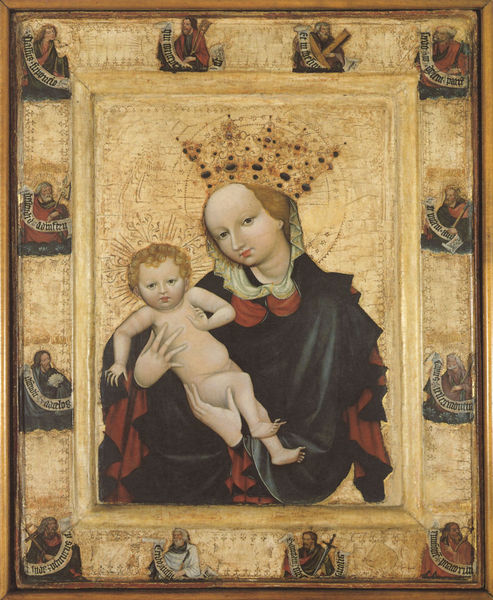
Titel: Madonna mit dem Kind, genannt Madonna von Svojsin (Schwaissing)
Institution: Prag, Nationalgalerie
Schlagwörter: gemälde, gott, hand, nackt, umhang, weiß, frau, schwarz, rot, schleier, tuch, bart, blond, falten, kragen, rahmen, gewand, gold, kind, mutter, edelsteine, krone, schrift, baby, edel, kreuz, religion, strahlen, schwert, heiligenschein, christus, jesus, königin, heilige, jünger, teuer, maria, madonna, mutter gottes, verzierungen, christentum, ikone, wertvoll, marienbild, apostel, glorie, strahlenkranz, propheten, schriftbänder, andreas